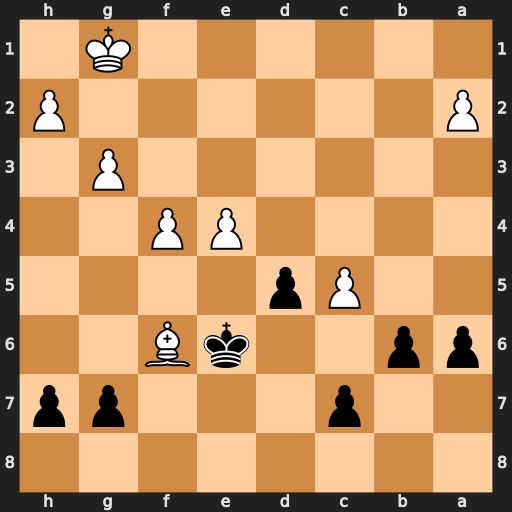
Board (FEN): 8/2p3pp/pp2kB2/2Pp4/4PP2/6P1/P6P/6K1
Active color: b
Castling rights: -
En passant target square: -
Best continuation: gxf6 cxb6 cxb6